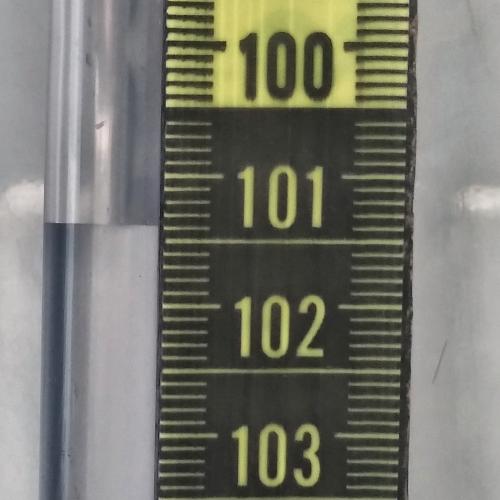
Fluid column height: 101.4 cm